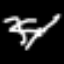
Label: squiggle